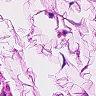
Metastatic tissue present: no